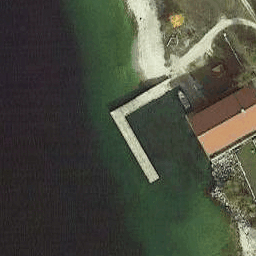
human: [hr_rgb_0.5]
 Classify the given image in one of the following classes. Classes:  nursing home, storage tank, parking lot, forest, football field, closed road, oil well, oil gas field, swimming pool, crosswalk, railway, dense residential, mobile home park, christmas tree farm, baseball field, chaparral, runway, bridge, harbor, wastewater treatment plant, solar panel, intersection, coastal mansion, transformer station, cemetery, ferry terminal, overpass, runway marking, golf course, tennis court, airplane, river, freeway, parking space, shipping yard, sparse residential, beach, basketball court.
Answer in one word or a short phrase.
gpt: ferry terminal